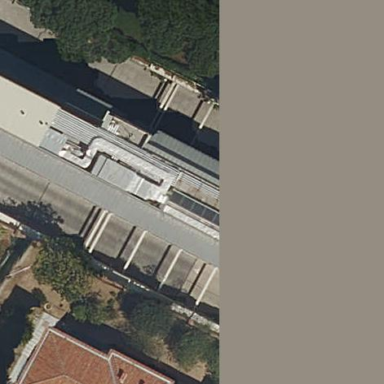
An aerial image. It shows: University building.